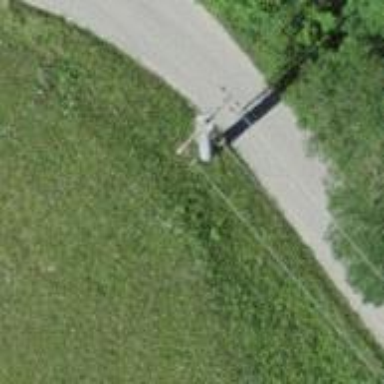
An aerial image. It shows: Concrete power pole.